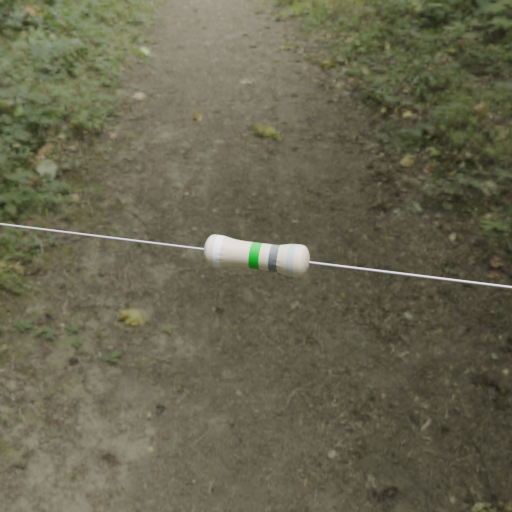
Resistor colour bands (in order): white, green, gray, silver